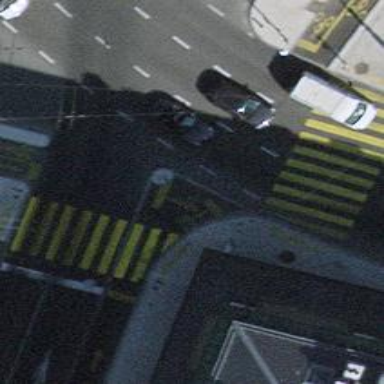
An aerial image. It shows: Unclassified road with asphalt surface. There are trolley wires overhead.